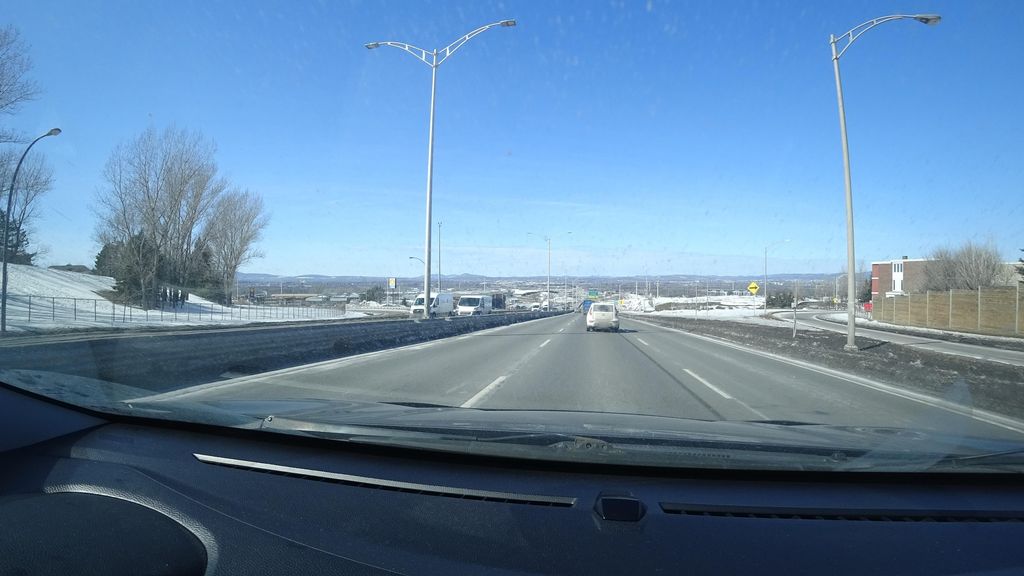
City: quebec_city